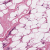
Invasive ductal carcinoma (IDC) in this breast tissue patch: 0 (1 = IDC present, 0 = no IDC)